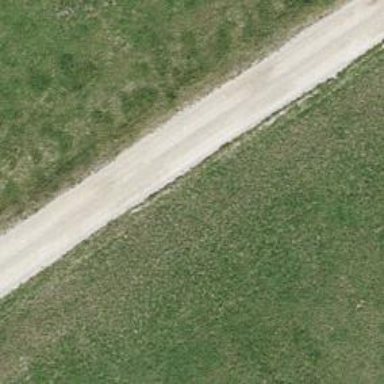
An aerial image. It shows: Ground track with grade3 quality.